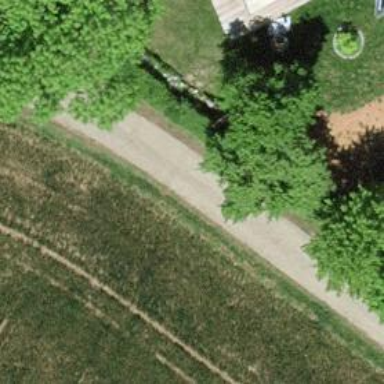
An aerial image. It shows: Well-maintained track road with grade 1 tracktype.